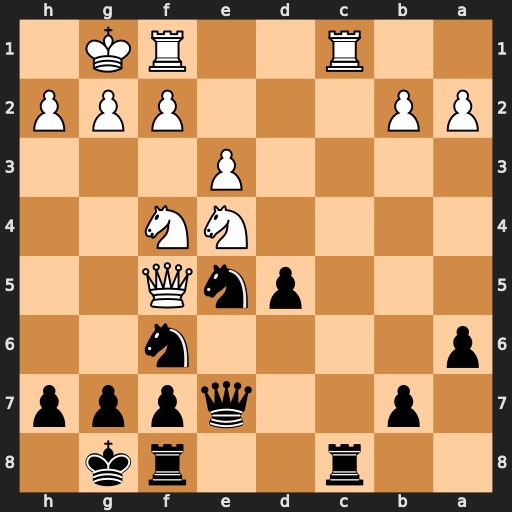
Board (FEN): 2r2rk1/1p2qppp/p4n2/3pnQ2/4NN2/4P3/PP3PPP/2R2RK1
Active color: b
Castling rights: -
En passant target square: -
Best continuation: Rxc1 Rxc1 dxe4